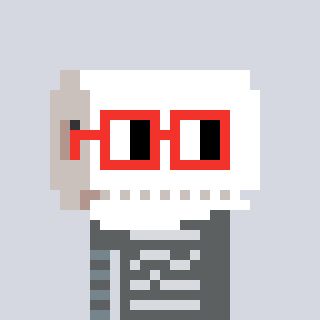
a pixel art character with square red glasses, a toiletpaper-full-shaped head and a orange-colored body on a cool background